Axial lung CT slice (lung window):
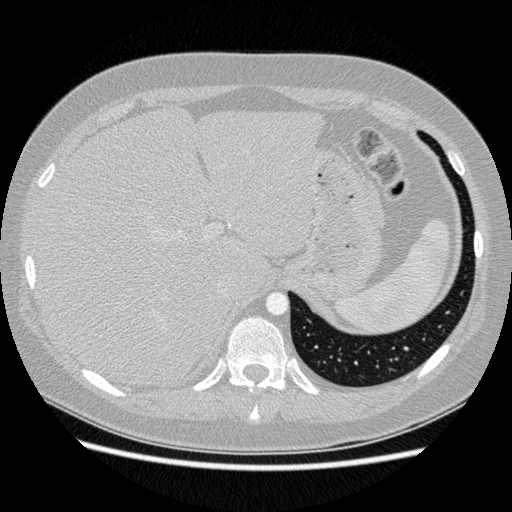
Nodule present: no